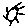
Label: sun